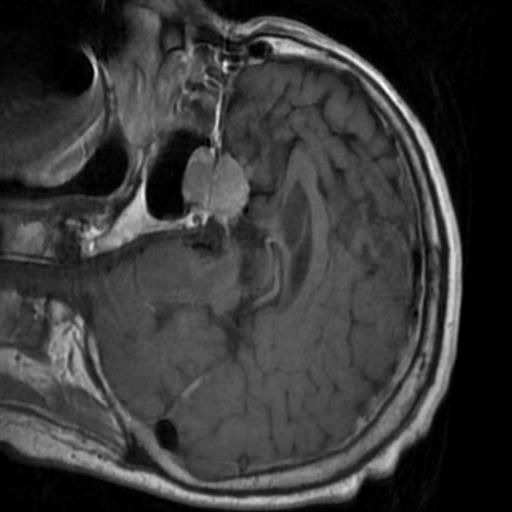
Label: brain_tumor